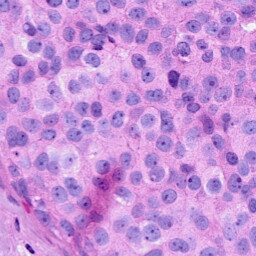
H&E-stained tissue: Breast